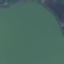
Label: SeaLake